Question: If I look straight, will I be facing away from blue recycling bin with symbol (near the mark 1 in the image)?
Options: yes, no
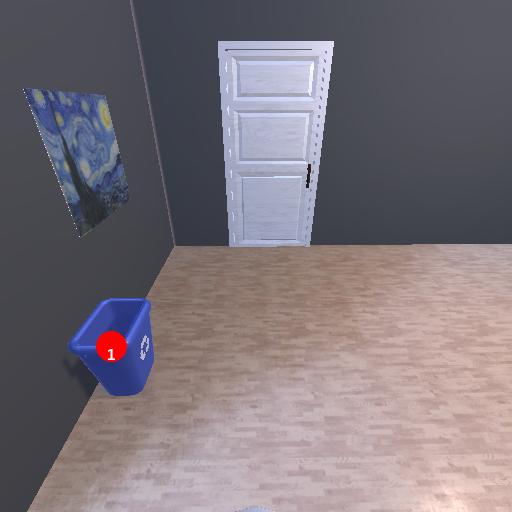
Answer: yes